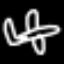
Label: airplane